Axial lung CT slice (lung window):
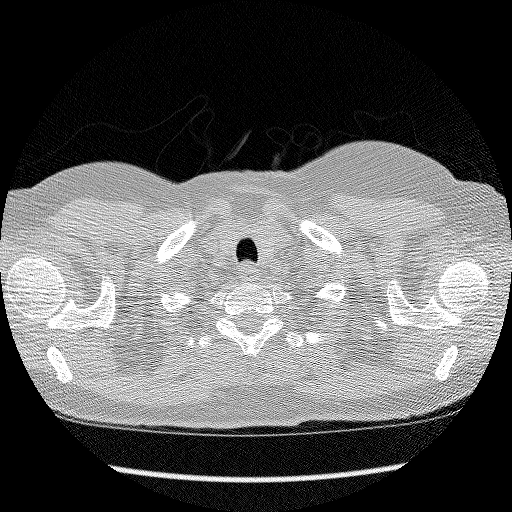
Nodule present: no